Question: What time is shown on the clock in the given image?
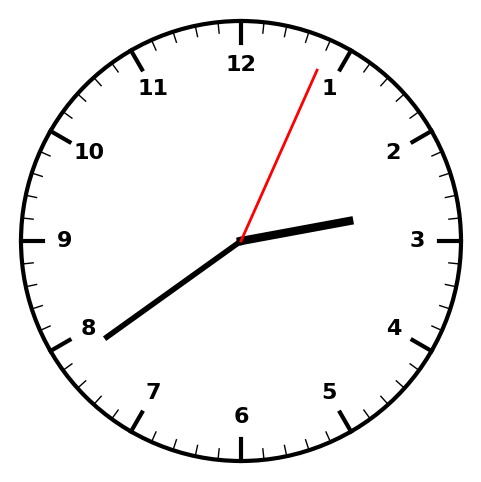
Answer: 02:39:04